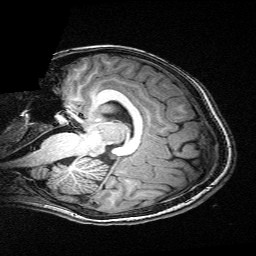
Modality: T1w
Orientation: sagittal
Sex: female
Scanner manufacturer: siemens
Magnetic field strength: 3 T
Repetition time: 2.3 s
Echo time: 0.00336 s